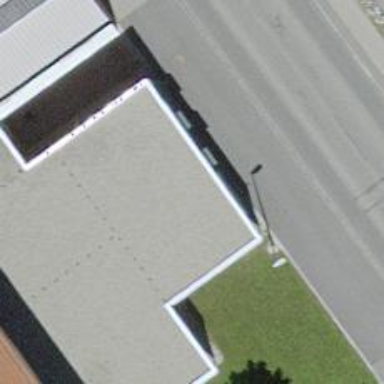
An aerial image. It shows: Beauty shop.